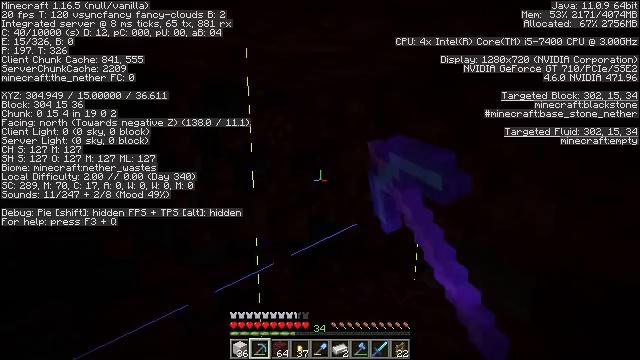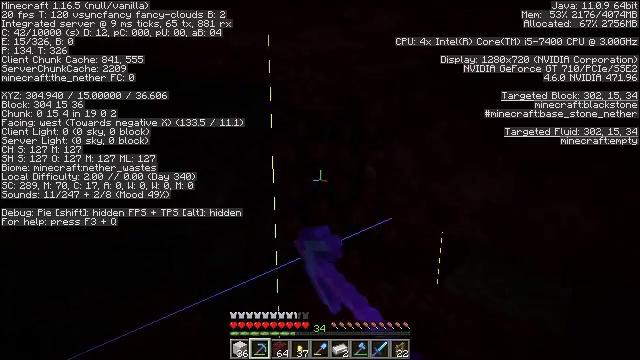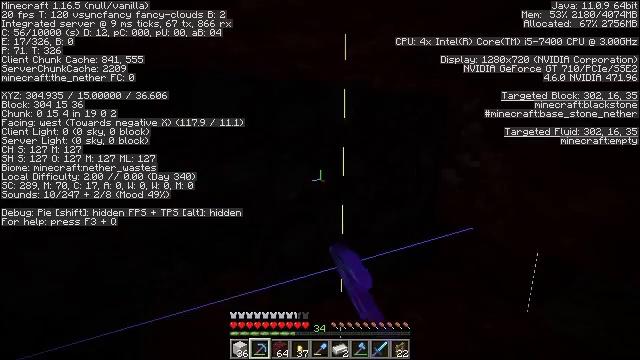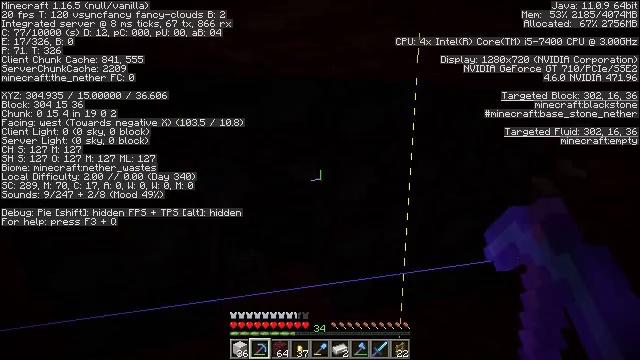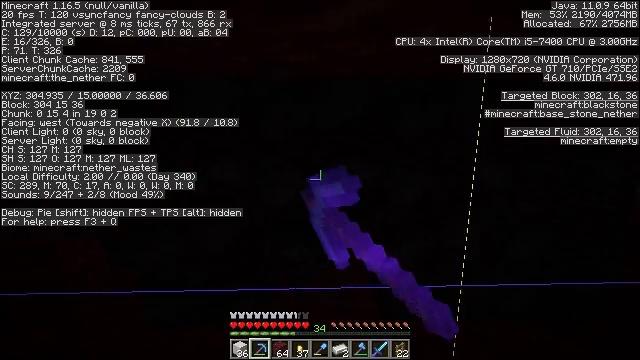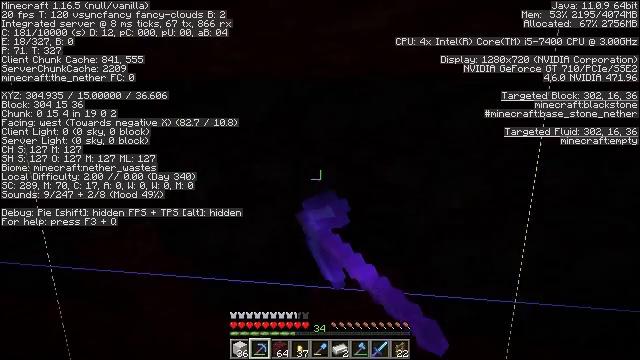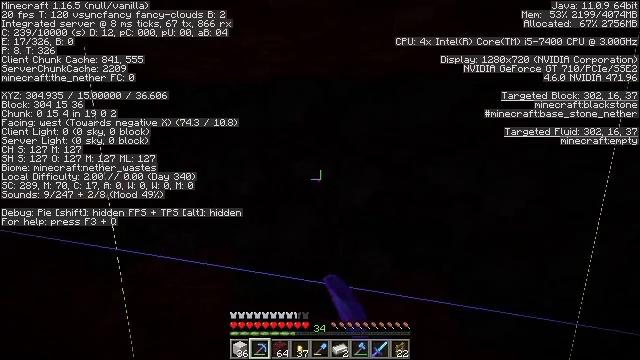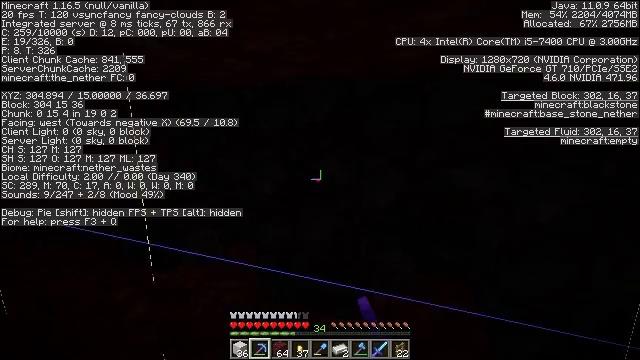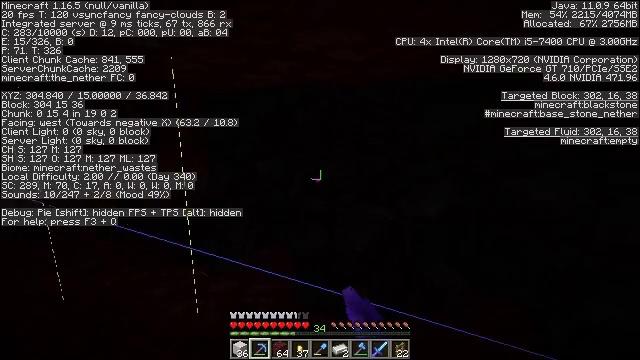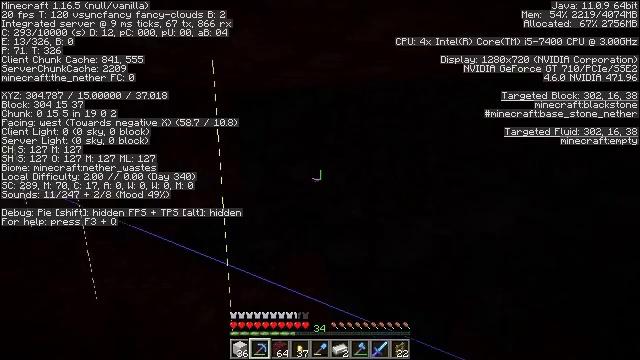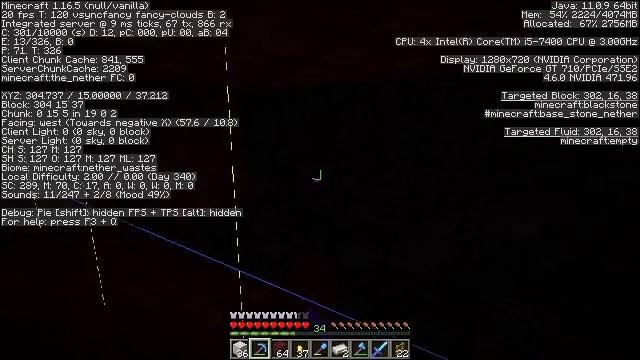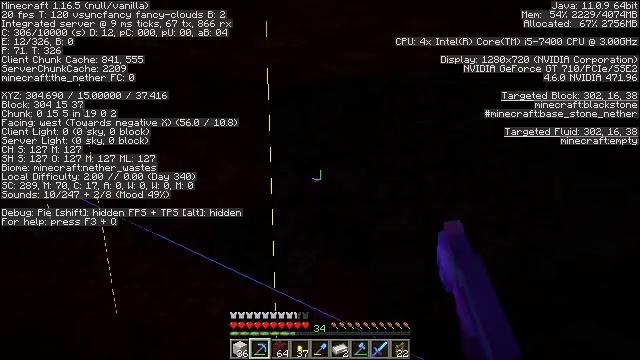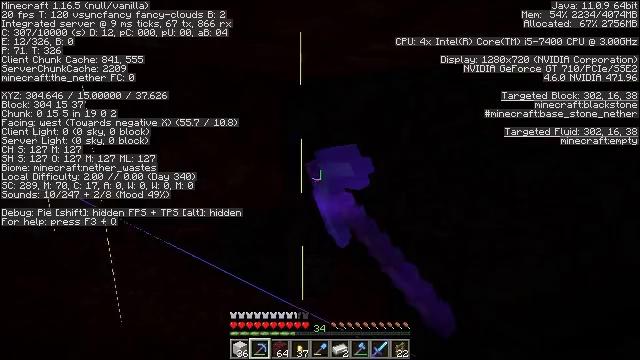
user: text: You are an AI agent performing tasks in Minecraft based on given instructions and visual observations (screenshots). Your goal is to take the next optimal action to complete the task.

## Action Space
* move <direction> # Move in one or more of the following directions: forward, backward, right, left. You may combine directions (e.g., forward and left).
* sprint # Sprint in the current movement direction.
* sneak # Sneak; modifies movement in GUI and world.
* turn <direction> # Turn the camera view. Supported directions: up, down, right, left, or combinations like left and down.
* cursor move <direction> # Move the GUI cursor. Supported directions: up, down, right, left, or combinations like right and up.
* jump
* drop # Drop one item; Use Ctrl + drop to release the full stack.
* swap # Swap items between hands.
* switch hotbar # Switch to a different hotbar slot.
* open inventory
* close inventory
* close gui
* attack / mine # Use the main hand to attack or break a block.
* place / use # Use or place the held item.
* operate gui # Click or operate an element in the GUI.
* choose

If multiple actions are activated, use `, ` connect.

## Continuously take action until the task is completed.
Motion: motion action
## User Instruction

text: Collect blackstone for building.
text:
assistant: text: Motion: turn left, attack / mine
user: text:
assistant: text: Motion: turn left, attack / mine
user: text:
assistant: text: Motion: turn left, attack / mine
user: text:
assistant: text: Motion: turn left, attack / mine
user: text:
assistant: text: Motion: turn left, attack / mine
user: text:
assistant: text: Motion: turn left, attack / mine
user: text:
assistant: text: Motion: move forward and move left, turn left, attack / mine
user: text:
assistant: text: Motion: move forward and move left, turn left, attack / mine
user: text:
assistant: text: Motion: move forward and move left, turn left, attack / mine
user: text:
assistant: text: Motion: move forward and move left, turn left, attack / mine
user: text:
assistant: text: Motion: move forward and move left, turn left, attack / mine
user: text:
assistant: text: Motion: move forward and move left, attack / mine
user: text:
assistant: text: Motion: attack / mine